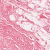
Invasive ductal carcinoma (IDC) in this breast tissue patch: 0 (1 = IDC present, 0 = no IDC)